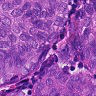
Metastatic tissue present: yes